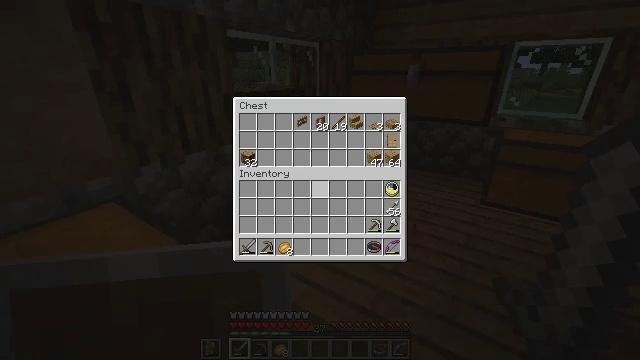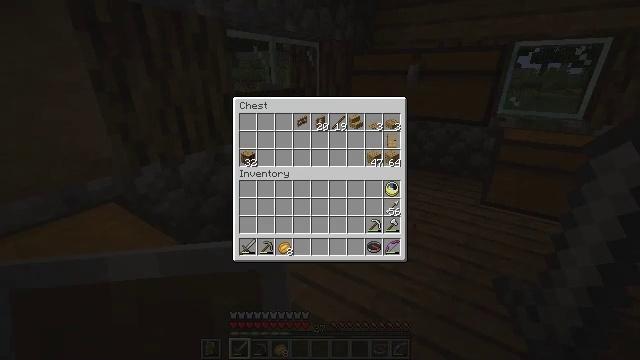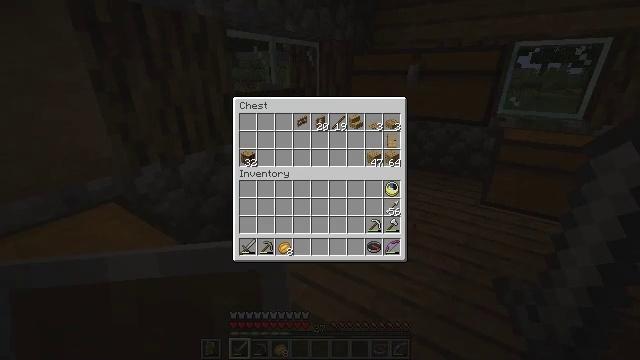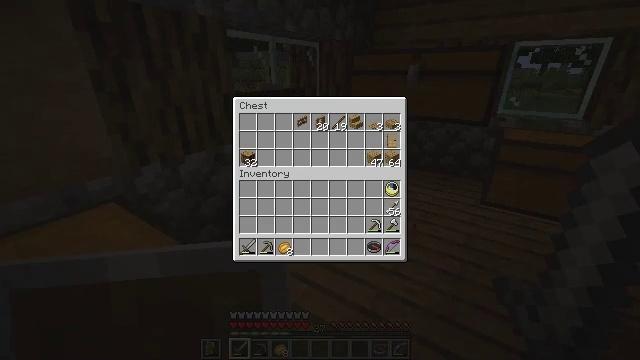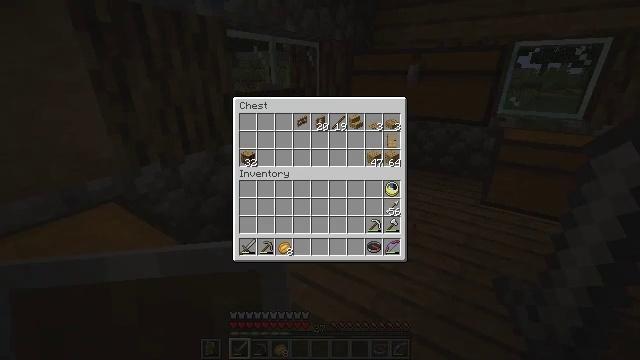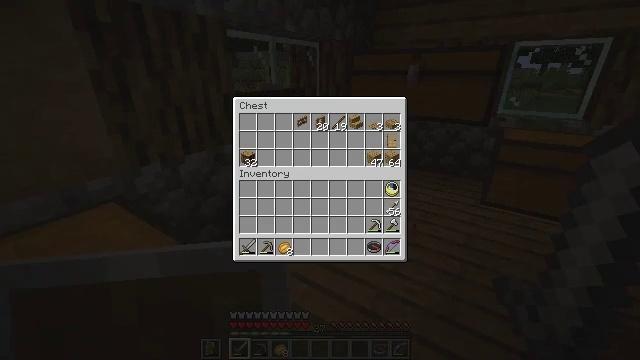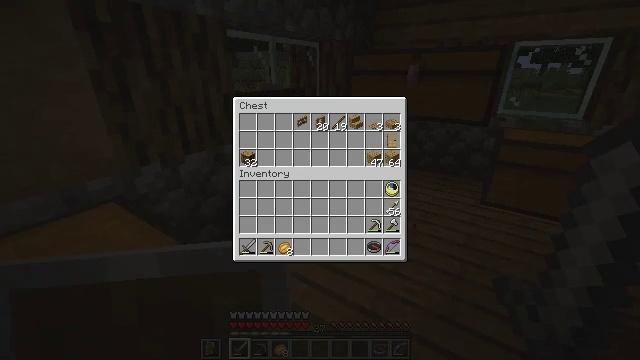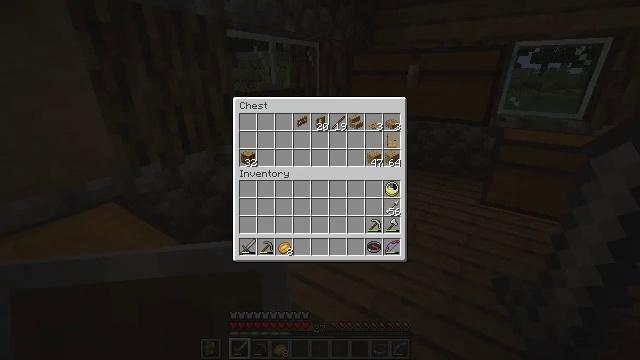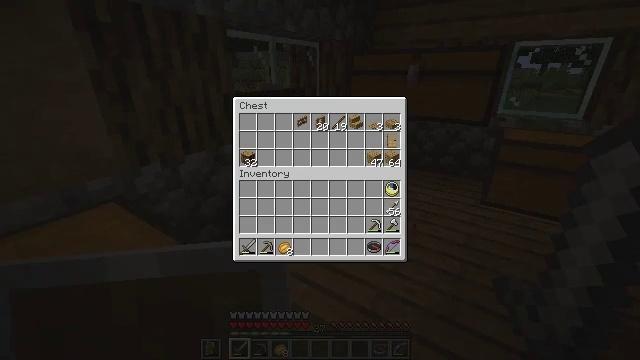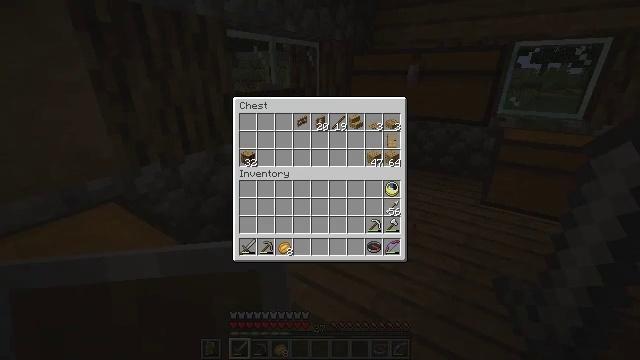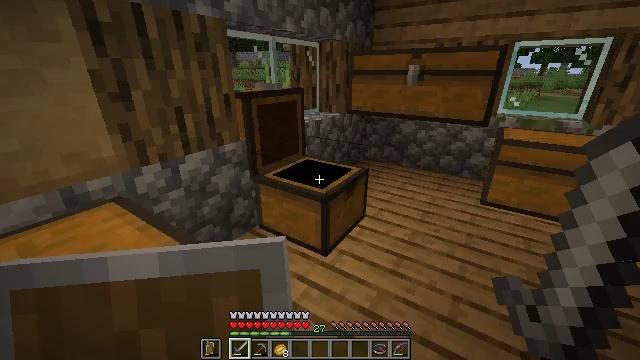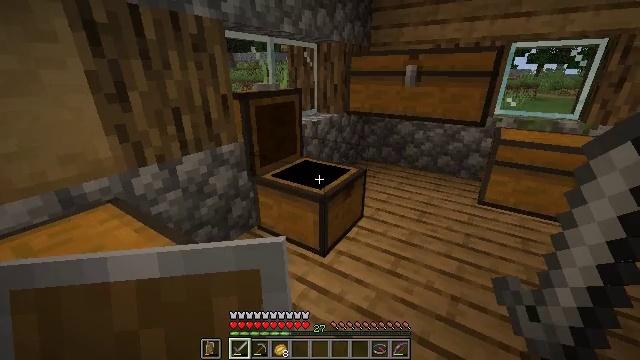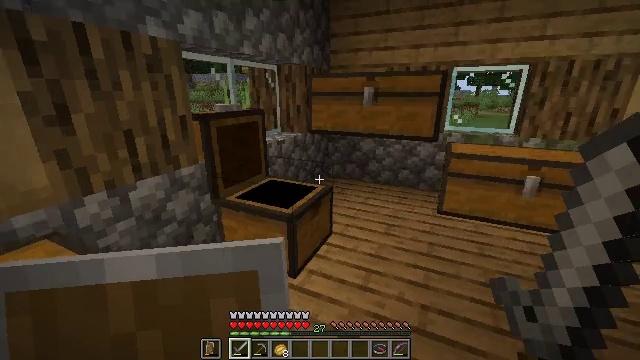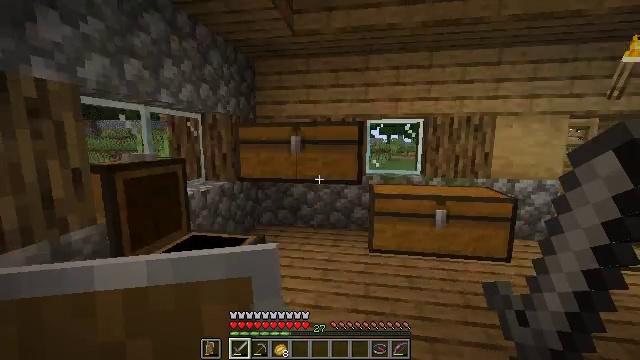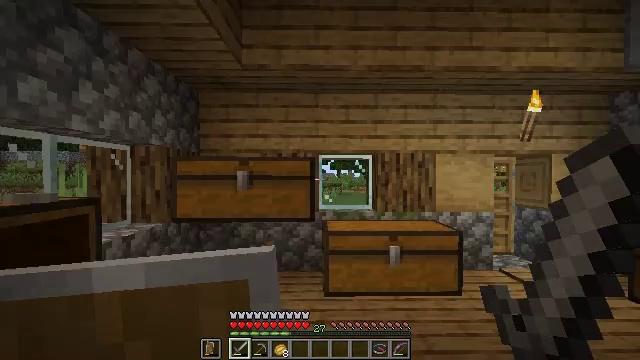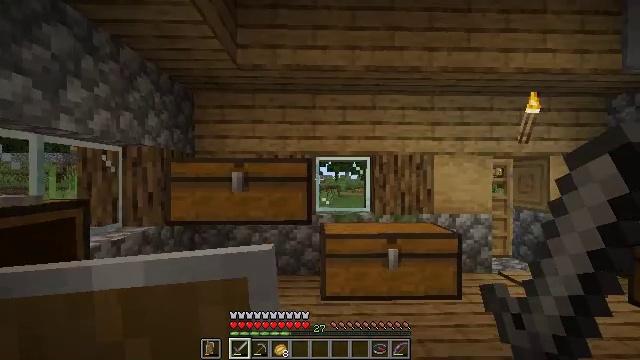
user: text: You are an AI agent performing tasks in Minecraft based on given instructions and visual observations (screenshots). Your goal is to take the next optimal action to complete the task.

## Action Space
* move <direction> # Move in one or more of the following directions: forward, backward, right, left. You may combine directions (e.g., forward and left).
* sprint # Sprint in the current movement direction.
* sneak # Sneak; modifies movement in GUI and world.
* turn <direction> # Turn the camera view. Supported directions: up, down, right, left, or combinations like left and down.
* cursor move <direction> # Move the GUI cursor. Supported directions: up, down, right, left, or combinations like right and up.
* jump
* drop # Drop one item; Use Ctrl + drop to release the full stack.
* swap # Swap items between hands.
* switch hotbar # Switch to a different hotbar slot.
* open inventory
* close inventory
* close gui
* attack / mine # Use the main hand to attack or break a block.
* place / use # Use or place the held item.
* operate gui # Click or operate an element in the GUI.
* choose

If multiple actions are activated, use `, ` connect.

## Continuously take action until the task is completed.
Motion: motion action
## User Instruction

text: Attack the white bed to collect it.
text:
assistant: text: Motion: no_op
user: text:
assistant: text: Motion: no_op
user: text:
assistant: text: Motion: no_op
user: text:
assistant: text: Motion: no_op
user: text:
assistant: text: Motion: no_op
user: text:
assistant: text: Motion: no_op
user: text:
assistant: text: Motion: no_op
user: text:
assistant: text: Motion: no_op
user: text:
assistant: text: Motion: no_op
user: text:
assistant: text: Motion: close inventory
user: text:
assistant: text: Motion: close inventory
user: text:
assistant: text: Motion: turn right and up, close inventory
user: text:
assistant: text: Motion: move forward, turn right and up, close inventory
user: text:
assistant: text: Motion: move forward, turn right and up
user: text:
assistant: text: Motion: move forward
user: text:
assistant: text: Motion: move forward, use / place
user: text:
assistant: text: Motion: use / place
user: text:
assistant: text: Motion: use / place
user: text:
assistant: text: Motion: no_op
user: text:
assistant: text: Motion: no_op
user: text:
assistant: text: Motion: no_op
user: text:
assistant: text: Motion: turn left
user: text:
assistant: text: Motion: turn left
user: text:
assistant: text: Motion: turn left, use / place
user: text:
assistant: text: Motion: use / place
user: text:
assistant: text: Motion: use / place
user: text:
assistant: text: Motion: use / place
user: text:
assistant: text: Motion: no_op
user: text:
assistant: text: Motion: move forward, open gui
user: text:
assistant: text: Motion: move forward